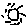
Label: sun